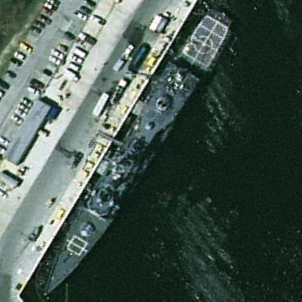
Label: cruiser